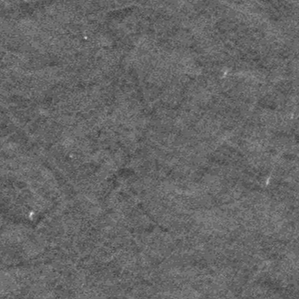
Label: frost